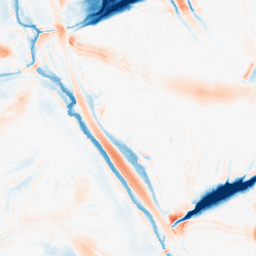
Category: morphological
Decomposition family: tophat_combined
Decomposition parameters: size: 20
Upsampling method: sinc_hamming
Upsampling parameters: scale: 2
kernel_size: 4
Upsampling scale: 2